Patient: sex M, age 19
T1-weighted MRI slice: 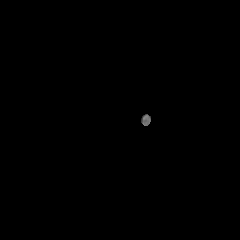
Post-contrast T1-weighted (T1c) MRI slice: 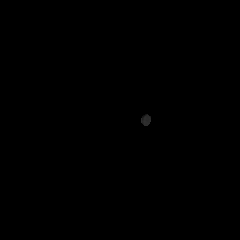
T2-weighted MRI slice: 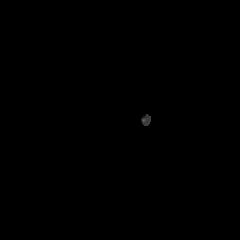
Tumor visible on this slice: no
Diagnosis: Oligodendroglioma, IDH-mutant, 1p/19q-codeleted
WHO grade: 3